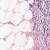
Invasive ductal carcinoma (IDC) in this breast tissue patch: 0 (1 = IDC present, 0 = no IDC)